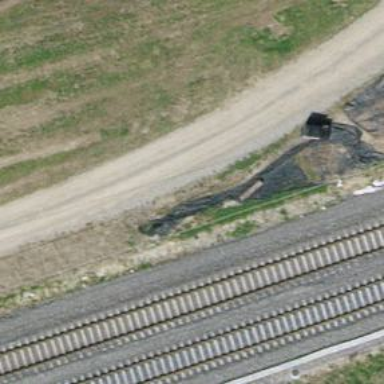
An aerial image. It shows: Secondary road with asphalt surface passing through tunnel.